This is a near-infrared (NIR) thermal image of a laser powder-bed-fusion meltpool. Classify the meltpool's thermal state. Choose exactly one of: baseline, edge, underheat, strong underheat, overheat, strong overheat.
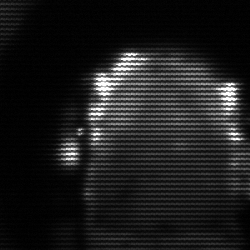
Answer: baseline